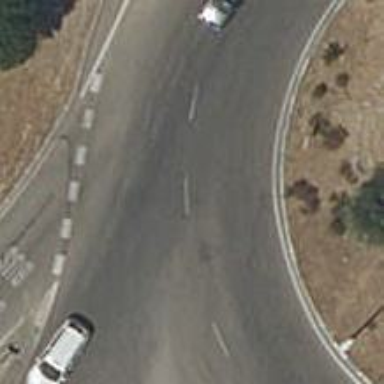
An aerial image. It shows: Tertiary road leading to roundabout junction.